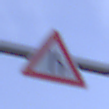
Verkehrszeichen: EinseitigVerengteFahrbahnRechts
Umgebung: Outdoor, Suburban
Tageszeit: SunriseSunset
Wetter: PartlyCloudy
Licht: Natural
Jahreszeit: NotSpecified
Kontrast: LowContrast